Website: bh-photo
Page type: store-pickup
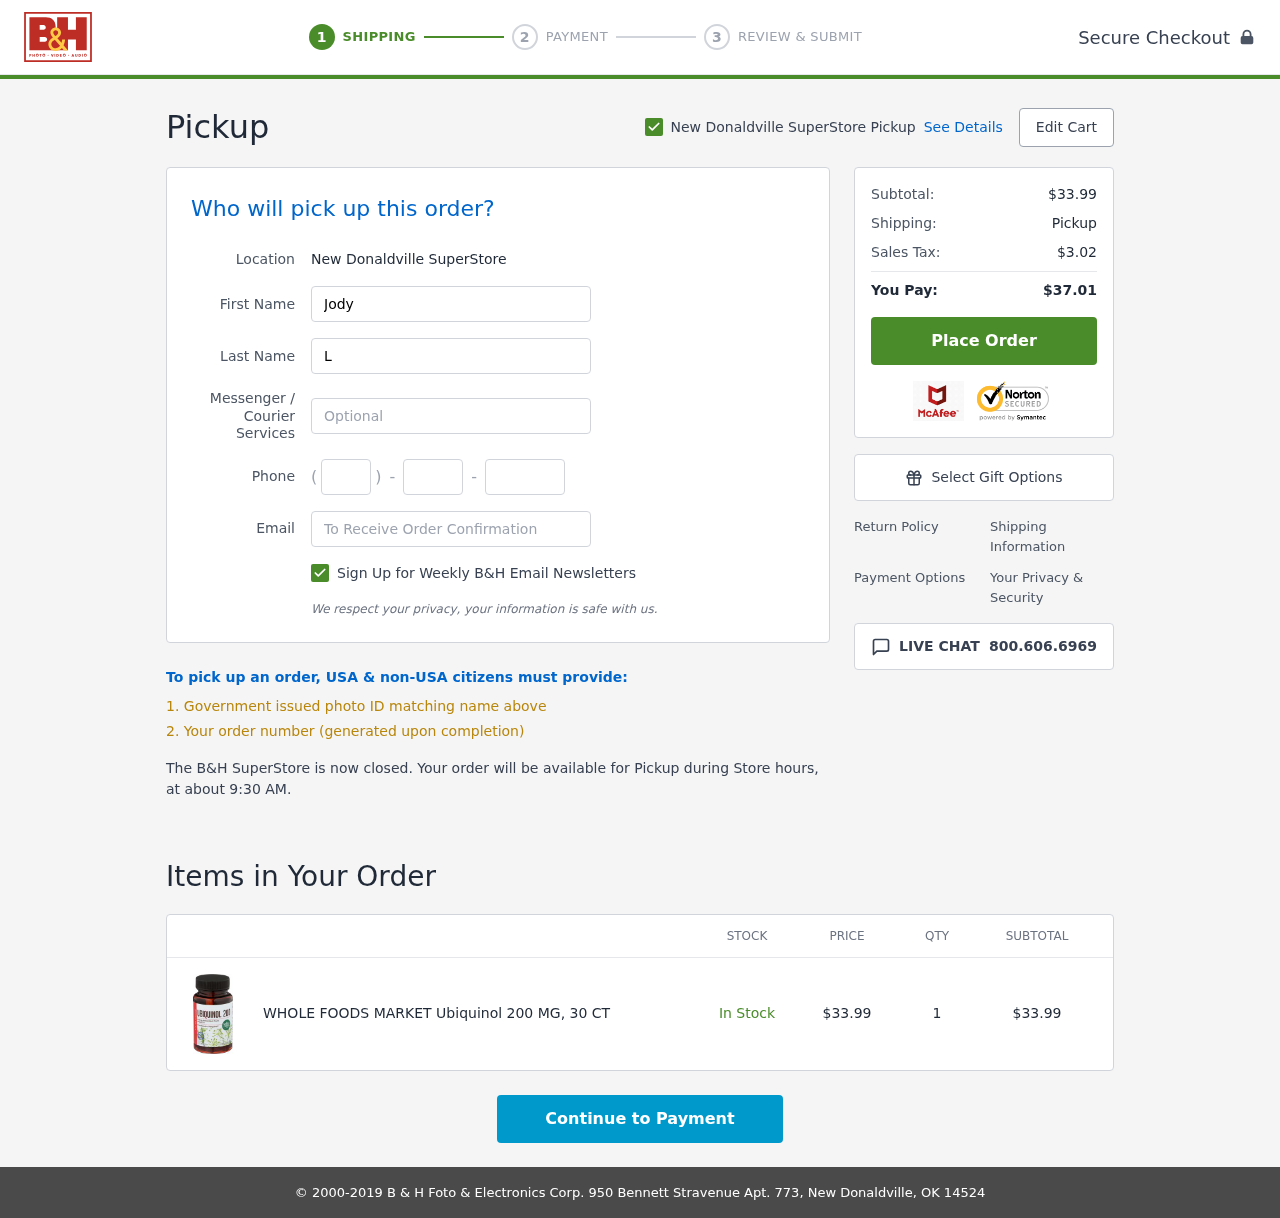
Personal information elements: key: PII_EMAIL
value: jody_love@gmail.com
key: PII_FIRSTNAME
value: Jody
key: PII_LASTNAME
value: Love
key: PII_LOCATION1_CITY
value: New Donaldville SuperStore Pickup
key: PII_LOCATION1_CITY
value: New Donaldville SuperStore
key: PII_PHONE_AREA
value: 967
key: PII_PHONE_PREFIX
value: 686
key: PII_PHONE_SUFFIX
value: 9230
Product elements: key: PRODUCT1_NAME
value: WHOLE FOODS MARKET Ubiquinol 200 MG, 30 CT
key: PRODUCT1_PRICE
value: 33.99
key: PRODUCT1_QUANTITY
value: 1
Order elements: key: ORDER_SUBTOTAL
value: $33.99
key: ORDER_TAX
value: $3.02
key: ORDER_TOTAL
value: $37.01